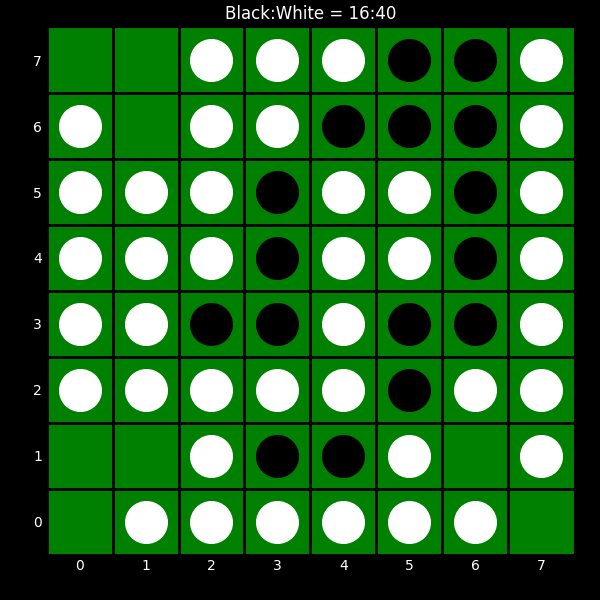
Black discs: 16
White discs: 40